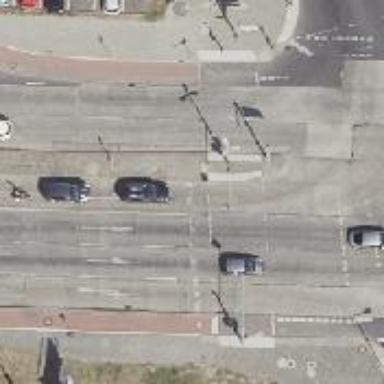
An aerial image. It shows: Road with traffic signals.